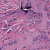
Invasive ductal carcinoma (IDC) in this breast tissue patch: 1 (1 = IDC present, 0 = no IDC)